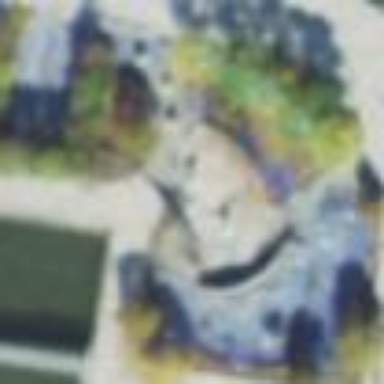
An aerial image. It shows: Playground with paved surface.